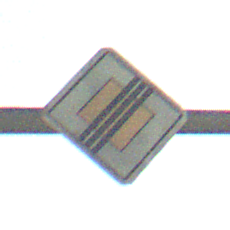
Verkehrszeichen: EndeVorfahrtsstrasse
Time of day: Night
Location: Outdoor (Nature)
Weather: Clear
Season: NotSpecified
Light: Natural